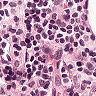
Metastatic tissue present: no